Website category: university
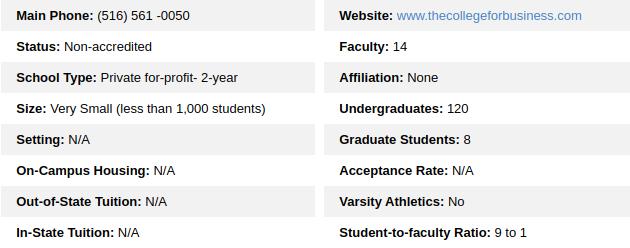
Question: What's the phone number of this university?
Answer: (516) 561 -0050

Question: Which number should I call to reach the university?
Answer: (516) 561 -0050

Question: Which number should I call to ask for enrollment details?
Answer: (516) 561 -0050

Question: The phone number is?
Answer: (516) 561 -0050

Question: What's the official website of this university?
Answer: www.thecollegeforbusiness.com

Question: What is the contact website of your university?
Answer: www.thecollegeforbusiness.com

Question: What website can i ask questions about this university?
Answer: www.thecollegeforbusiness.com

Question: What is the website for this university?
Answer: www.thecollegeforbusiness.com

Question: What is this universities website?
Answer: www.thecollegeforbusiness.com

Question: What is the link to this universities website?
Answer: www.thecollegeforbusiness.com

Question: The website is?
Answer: www.thecollegeforbusiness.com

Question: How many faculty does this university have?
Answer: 14

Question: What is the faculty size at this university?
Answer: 14

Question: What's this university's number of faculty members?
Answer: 14

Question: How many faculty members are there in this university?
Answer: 14

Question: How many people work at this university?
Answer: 14

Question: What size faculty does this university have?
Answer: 14

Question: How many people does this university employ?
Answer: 14

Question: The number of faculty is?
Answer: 14

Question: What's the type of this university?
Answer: Private for-profit- 2-year

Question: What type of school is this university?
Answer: Private for-profit- 2-year

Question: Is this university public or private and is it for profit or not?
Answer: Private for-profit- 2-year

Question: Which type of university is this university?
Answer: Private for-profit- 2-year

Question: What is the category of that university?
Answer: Private for-profit- 2-year

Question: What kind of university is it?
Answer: Private for-profit- 2-year

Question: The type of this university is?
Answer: Private for-profit- 2-year

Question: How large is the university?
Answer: Very Small (less than 1,000 students)

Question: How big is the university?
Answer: Very Small (less than 1,000 students)

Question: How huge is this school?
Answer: Very Small (less than 1,000 students)

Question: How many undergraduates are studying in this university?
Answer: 120

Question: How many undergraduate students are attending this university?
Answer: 120

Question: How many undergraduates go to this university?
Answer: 120

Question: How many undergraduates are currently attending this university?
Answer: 120

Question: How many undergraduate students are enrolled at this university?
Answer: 120

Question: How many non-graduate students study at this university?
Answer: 120

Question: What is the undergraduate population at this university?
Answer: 120

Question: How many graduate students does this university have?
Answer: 8

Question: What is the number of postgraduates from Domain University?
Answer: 8

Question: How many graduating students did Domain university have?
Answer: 8

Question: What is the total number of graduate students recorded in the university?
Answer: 8

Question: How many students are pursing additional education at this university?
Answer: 8

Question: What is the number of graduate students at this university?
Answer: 8

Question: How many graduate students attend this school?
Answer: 8

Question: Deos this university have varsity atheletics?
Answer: No

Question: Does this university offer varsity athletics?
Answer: No

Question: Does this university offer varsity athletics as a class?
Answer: No

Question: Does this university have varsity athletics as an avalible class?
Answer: No

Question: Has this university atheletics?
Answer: No

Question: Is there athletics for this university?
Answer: No

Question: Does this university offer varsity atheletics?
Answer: No

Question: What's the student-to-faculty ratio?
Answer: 9 to 1

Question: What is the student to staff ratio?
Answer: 9 to 1

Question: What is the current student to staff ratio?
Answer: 9 to 1

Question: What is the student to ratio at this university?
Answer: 9 to 1

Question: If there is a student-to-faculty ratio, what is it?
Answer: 9 to 1

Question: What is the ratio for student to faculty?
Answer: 9 to 1

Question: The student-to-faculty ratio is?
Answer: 9 to 1